Field crop: maize
Growth stage: 1
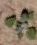
Species: chenopodium